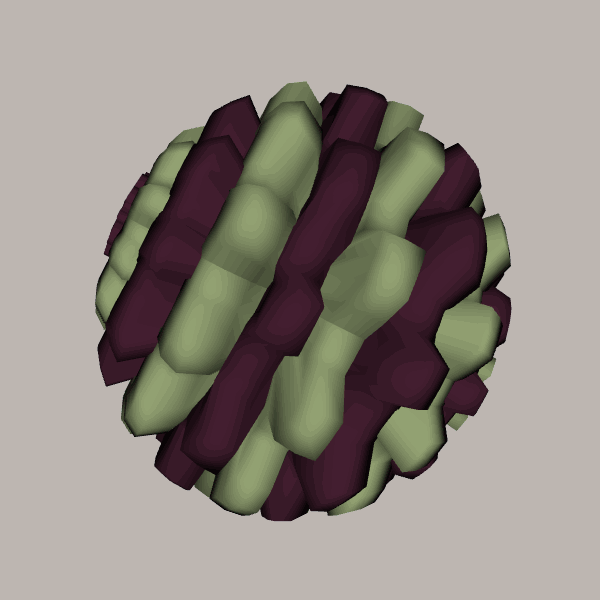
Background: light